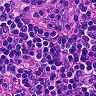
Metastatic tissue present: no